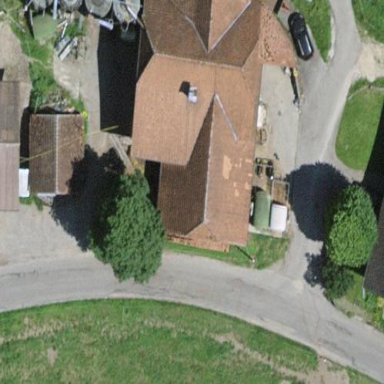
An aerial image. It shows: Rural barn.